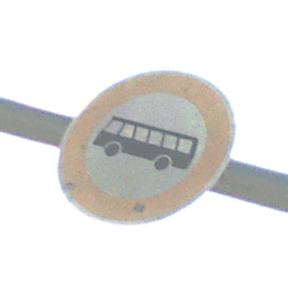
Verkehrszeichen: VerbotKraftomnibusse
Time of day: MorningAfternoon
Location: Outdoor (RoadRail)
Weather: PartlyCloudy
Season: NotSpecified
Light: Natural